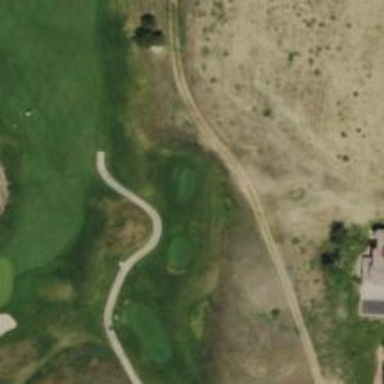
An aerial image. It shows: Service road designated as golf cart path.